Question: What is the max balance for the top wallet option?
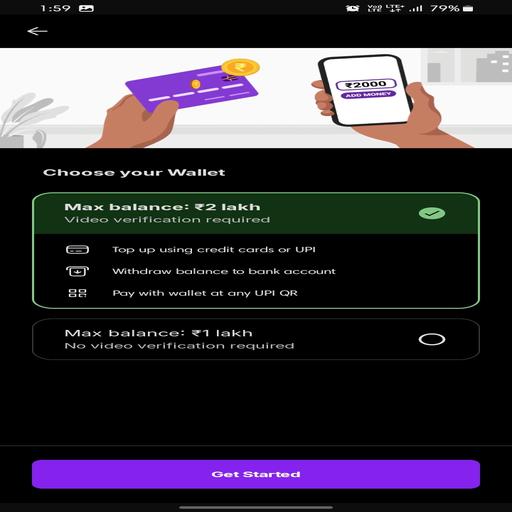
Answer: Â¹2 lakh